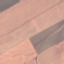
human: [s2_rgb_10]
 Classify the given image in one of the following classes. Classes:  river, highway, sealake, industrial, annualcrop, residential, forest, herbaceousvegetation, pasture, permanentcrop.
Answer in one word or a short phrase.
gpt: AnnualCrop